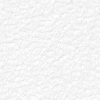
Atmospheric dust classification: not_dusty